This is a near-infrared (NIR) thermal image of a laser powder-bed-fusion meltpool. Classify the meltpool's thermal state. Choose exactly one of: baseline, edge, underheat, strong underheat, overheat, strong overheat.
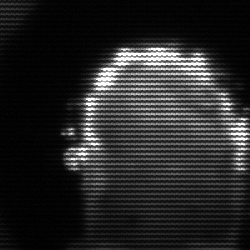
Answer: baseline